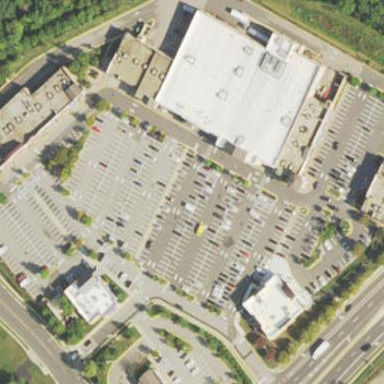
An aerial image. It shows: Retail area.